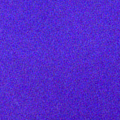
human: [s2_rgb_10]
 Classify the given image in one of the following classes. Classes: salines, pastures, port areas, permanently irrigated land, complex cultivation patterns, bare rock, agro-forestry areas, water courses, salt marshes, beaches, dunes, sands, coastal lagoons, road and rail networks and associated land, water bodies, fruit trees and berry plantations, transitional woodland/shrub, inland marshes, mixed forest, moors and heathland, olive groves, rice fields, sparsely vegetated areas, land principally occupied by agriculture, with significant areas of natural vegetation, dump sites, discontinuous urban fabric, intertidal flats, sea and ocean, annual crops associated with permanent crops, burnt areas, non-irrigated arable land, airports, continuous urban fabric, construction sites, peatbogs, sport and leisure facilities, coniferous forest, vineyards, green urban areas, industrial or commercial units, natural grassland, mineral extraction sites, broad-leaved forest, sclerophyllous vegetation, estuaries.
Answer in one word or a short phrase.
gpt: water bodies